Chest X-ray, AP view. Patient: 56 years old, sex M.
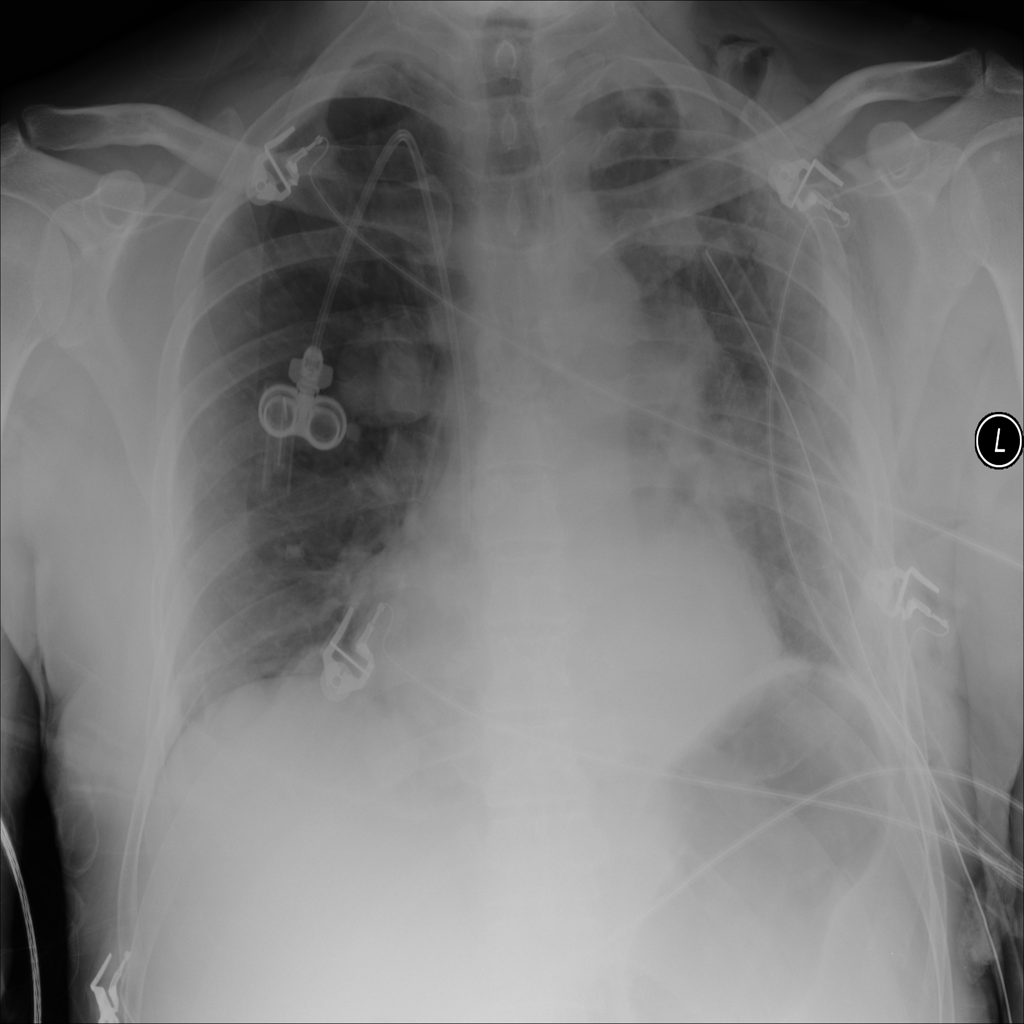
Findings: Mass, Nodule